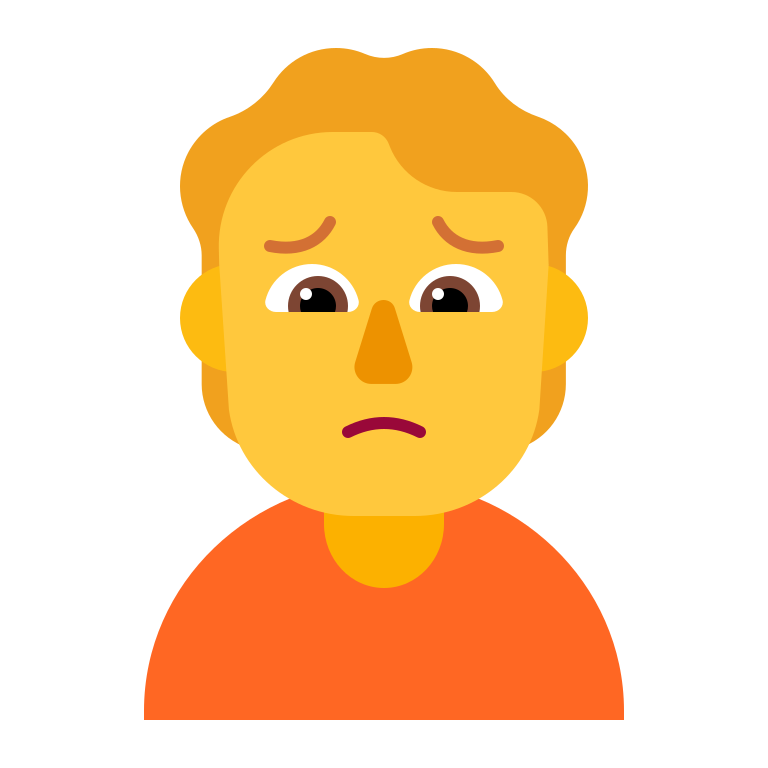
person frowning flat default